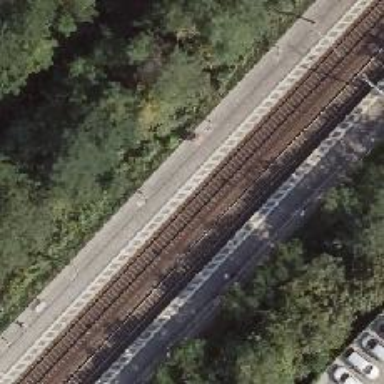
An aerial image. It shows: Close-up of railway platform edge.